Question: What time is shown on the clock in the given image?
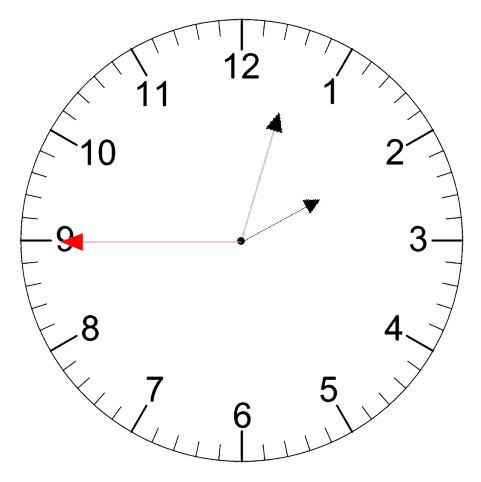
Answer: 02:02:45